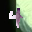
Label: 4